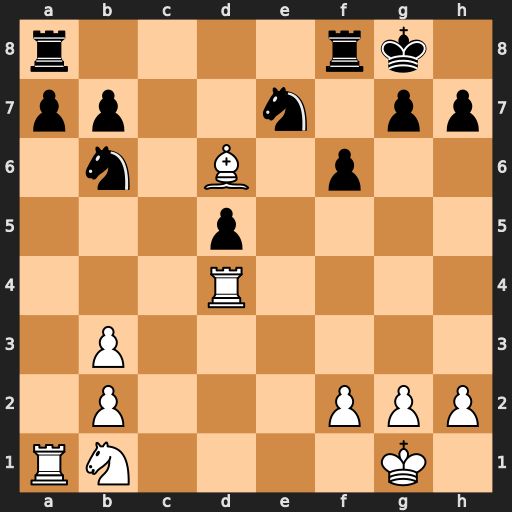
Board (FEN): r4rk1/pp2n1pp/1n1B1p2/3p4/3R4/1P6/1P3PPP/RN4K1
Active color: w
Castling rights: -
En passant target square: -
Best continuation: Bxe7 Rfe8 Bb4